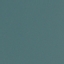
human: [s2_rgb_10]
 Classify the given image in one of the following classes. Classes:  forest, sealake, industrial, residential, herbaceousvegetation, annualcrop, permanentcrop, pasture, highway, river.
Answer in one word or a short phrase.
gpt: SeaLake